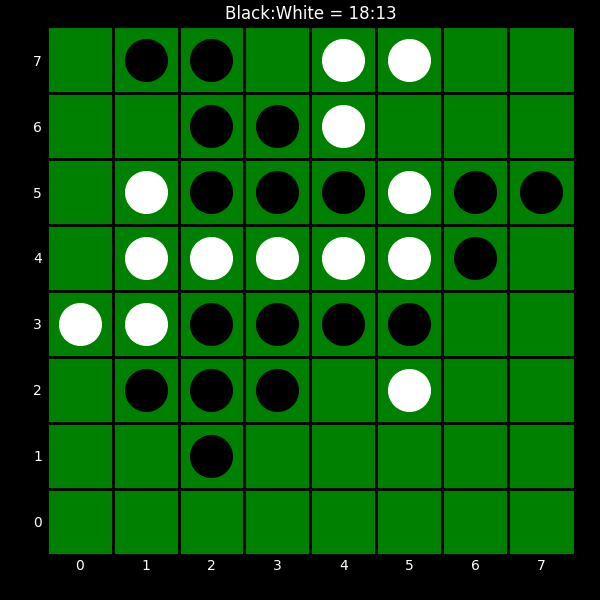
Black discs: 18
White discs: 13